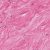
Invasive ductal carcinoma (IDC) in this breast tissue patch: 0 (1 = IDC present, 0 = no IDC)